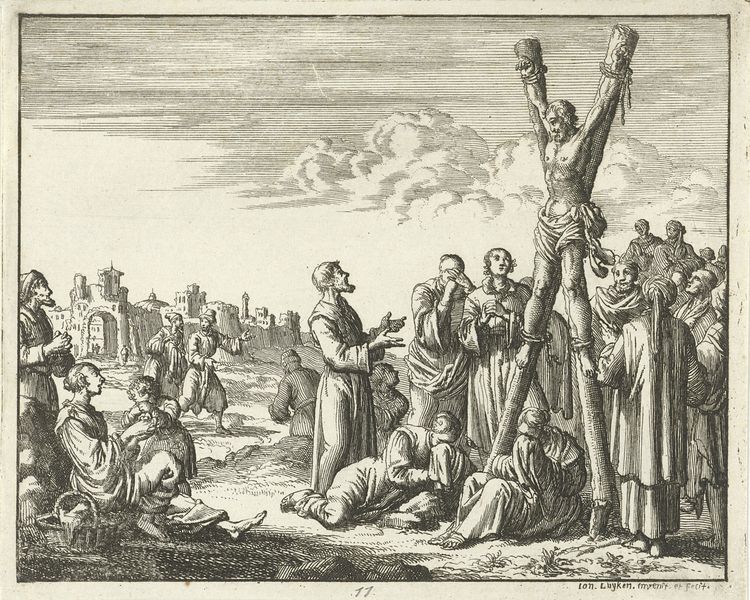
Titel: Marteldood van Andreas aan het kruis
Künstler: Jan Luyken
Standort: Amsterdam
Institution: Rijksmuseum
Schlagwörter: ciel, tristesse, nuages, jésus, croix, chrétien, biblique, torture, foule, supplice, prier, pleurer, souffrance, supploce, écarteler